Aerial crown-view tile of a tropical tree (Barro Colorado Island, Panama), acquired 20250124:
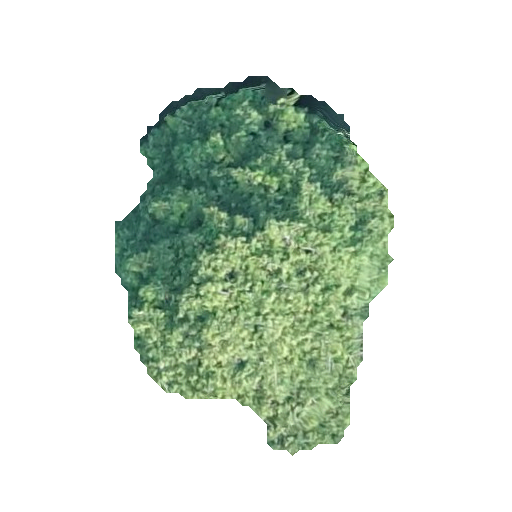
Species: Virola surinamensis
GBIF accepted scientific name: Virola surinamensis
Crown area: 110.582 m²